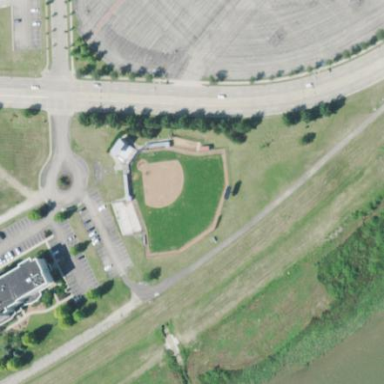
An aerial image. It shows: Stadium for softball games.